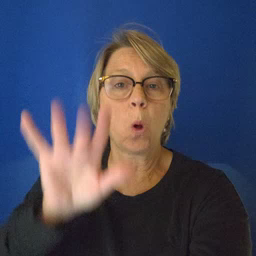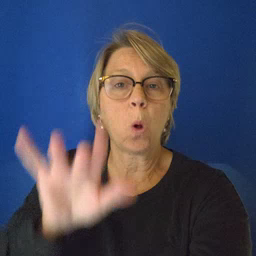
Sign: snow